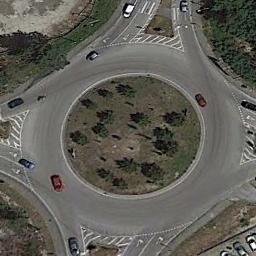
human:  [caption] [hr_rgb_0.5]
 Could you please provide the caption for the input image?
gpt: The roundabout connects four roads and some cars are driving on the roundabout .

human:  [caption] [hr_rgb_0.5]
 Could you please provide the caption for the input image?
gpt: There are many moving and waiting vehicles at the roundabout, With some trees and a few lawns around the roundabout .

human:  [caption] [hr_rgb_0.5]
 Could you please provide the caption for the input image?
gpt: The roundabout is on the bare land next to trees .

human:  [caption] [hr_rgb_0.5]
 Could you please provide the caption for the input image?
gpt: There are several cars at the roundabout .

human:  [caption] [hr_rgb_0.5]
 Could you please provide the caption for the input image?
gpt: There are some green lawns beside the roundabout .